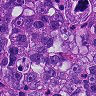
Metastatic tissue present: yes